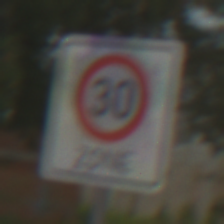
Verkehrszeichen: BeginnZone30
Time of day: MorningAfternoon
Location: Outdoor (Suburban)
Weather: PartlyCloudy
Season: NotSpecified
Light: Natural